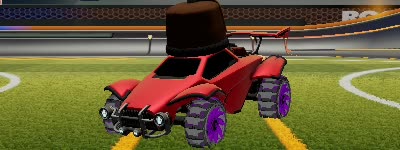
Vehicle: octane